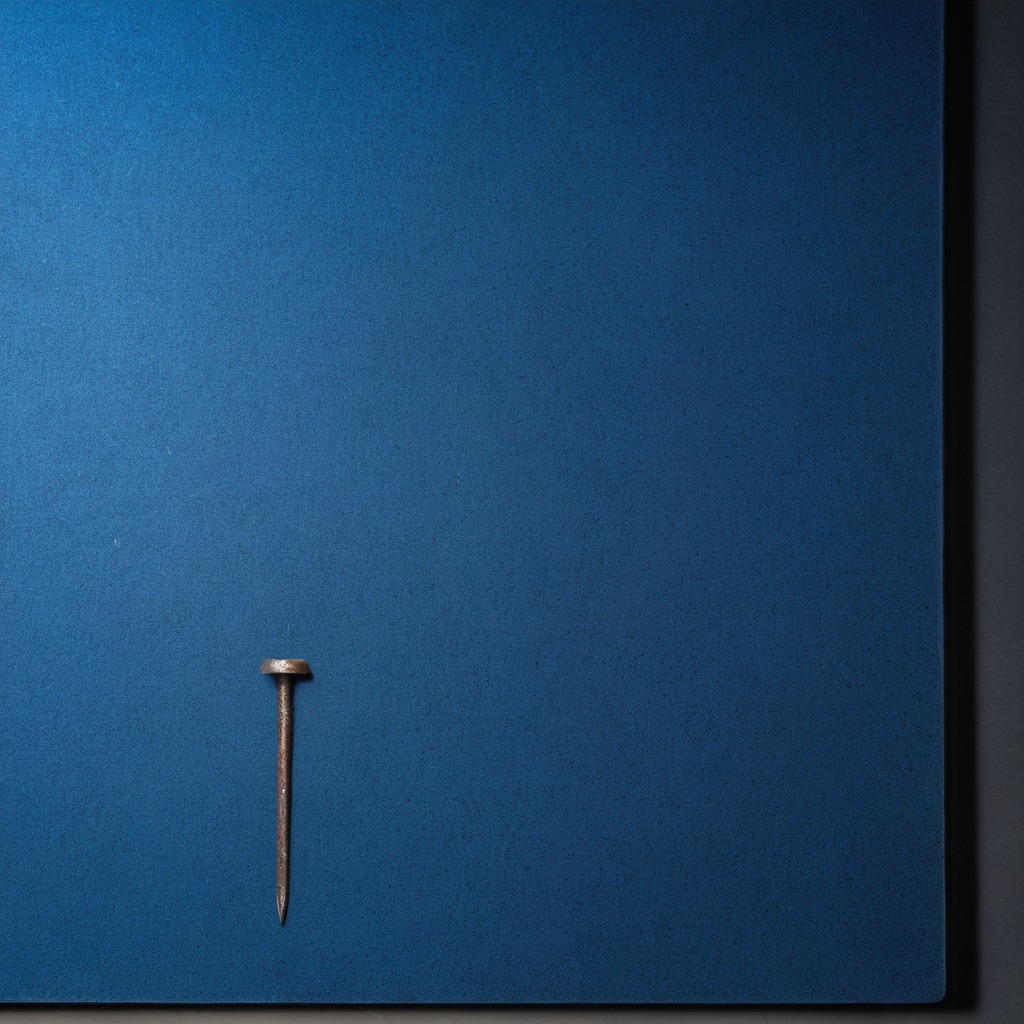
An iron nail is lying on the granite tabletop.